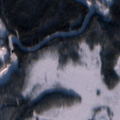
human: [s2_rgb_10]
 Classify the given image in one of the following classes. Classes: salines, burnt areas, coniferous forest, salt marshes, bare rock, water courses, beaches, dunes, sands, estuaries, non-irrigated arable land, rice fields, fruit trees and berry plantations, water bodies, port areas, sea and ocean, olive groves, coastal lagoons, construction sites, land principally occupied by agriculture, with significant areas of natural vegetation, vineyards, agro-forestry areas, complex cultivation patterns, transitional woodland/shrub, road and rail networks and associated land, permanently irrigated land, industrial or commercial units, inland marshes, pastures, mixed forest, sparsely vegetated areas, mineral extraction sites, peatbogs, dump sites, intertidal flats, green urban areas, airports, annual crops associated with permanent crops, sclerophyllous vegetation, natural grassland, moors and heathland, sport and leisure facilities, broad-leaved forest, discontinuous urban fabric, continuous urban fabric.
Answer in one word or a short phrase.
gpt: coniferous forest, peatbogs